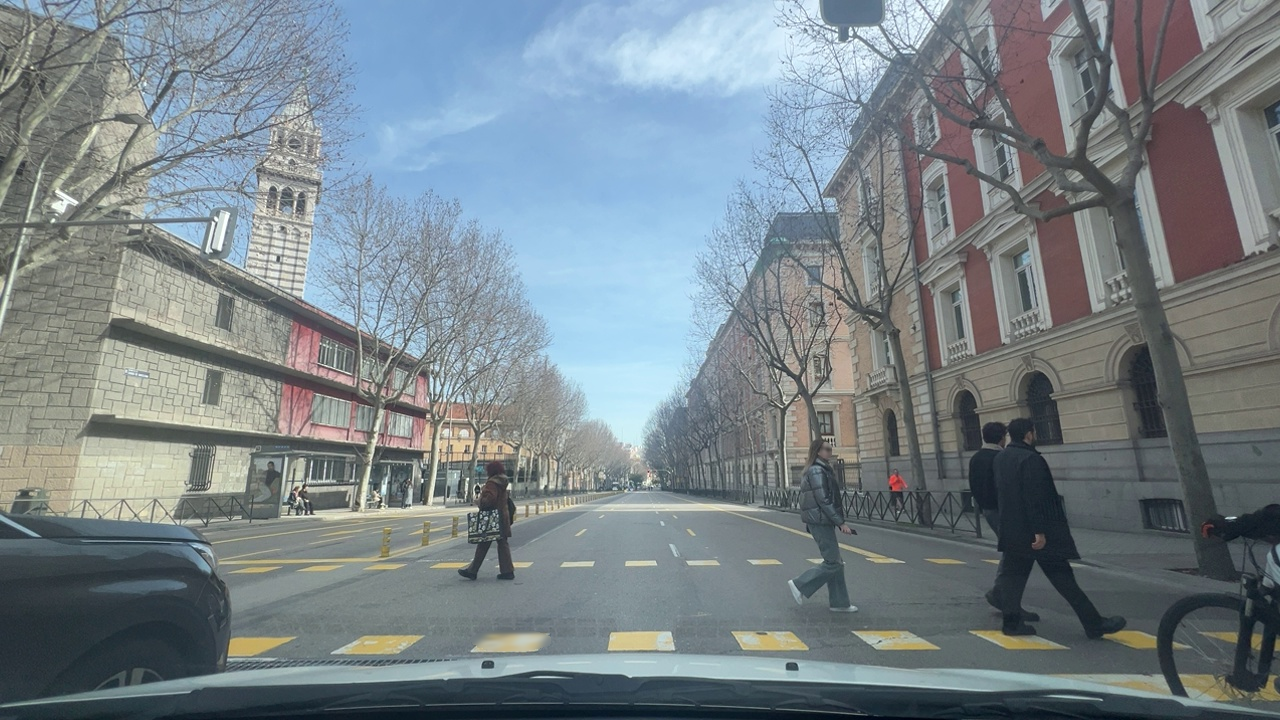
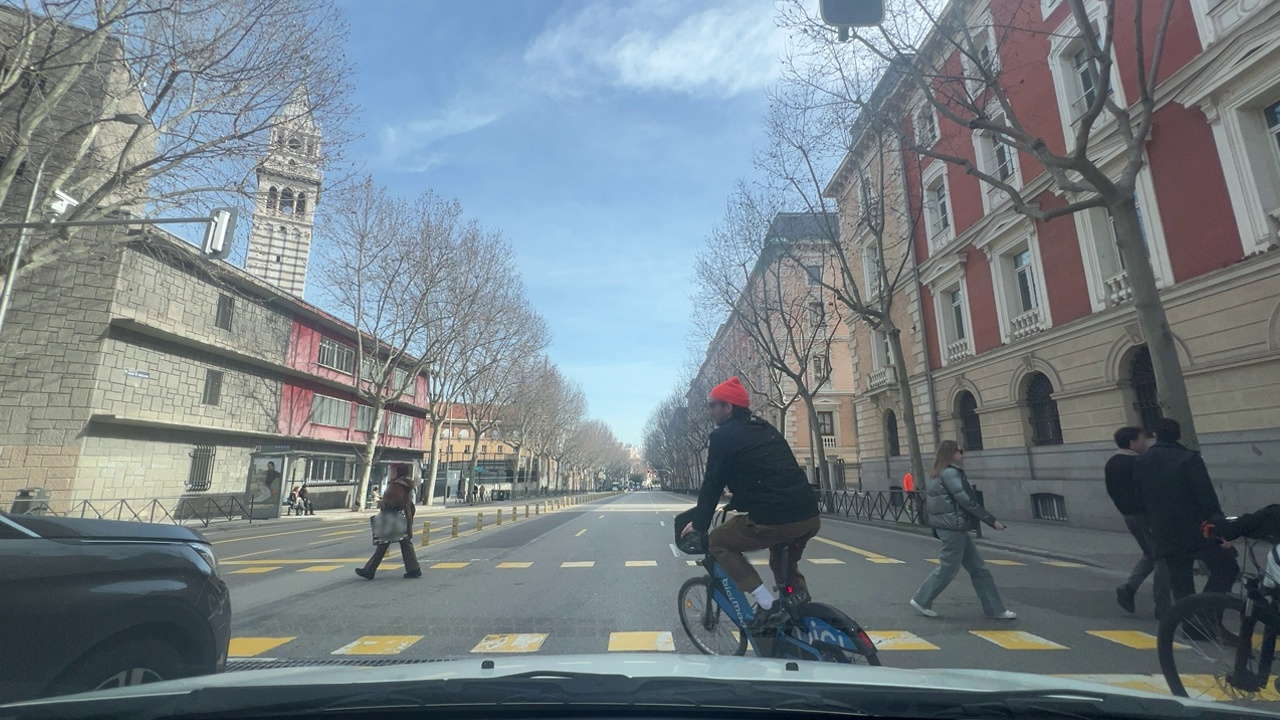
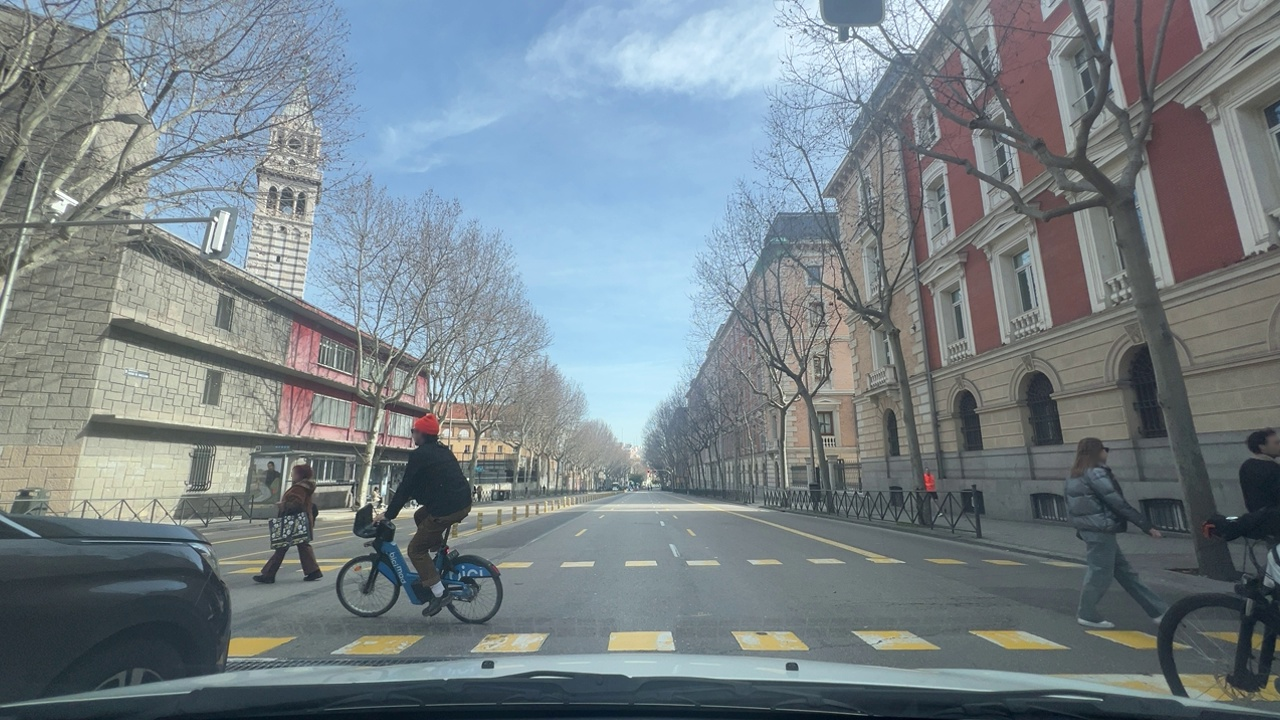
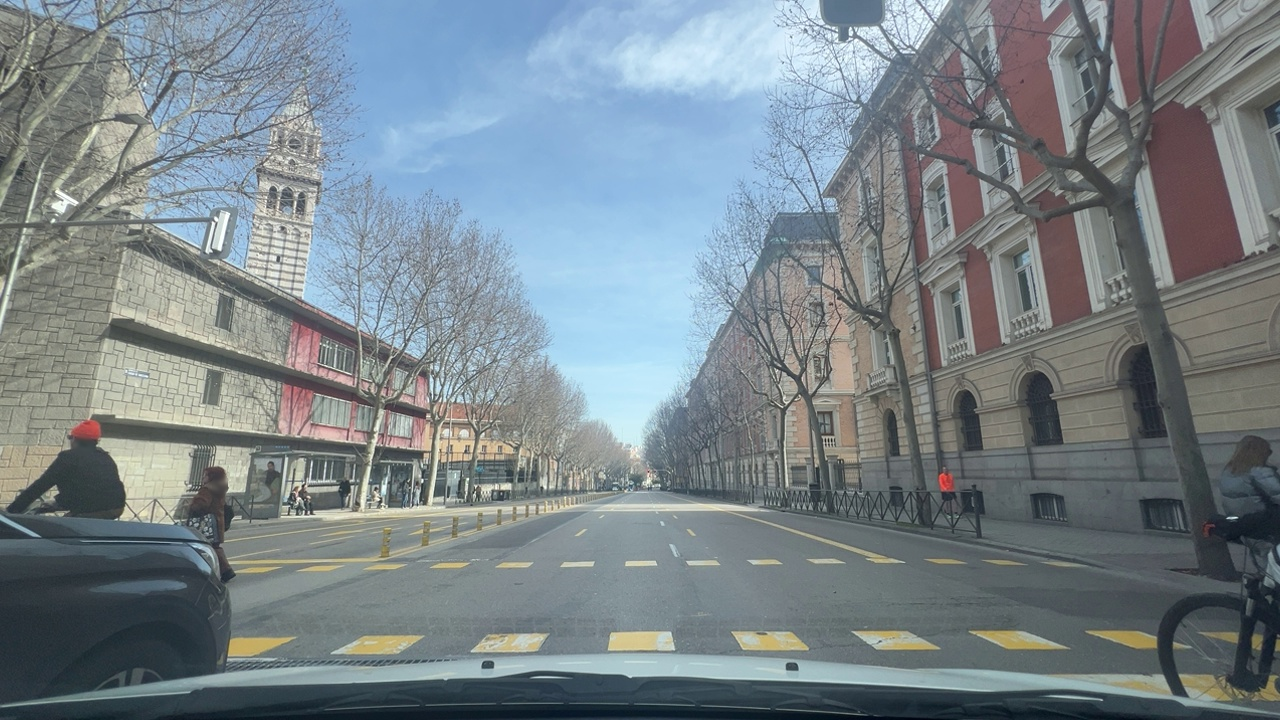
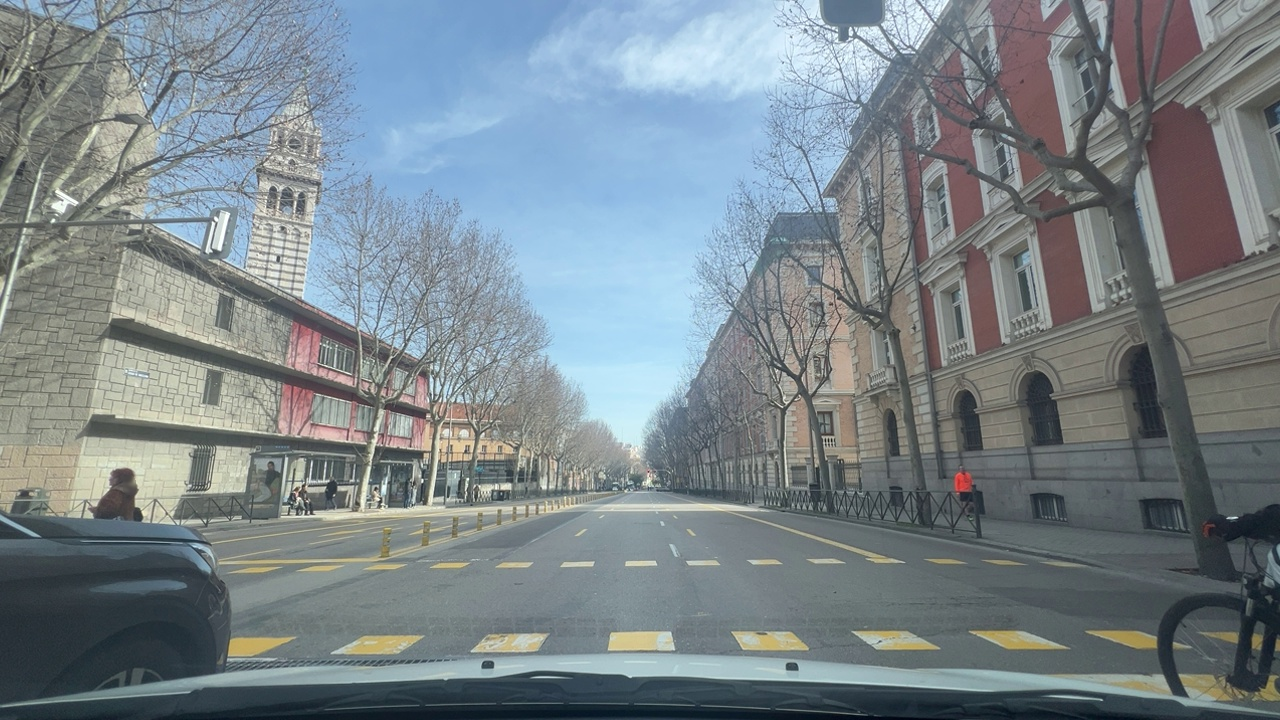
Situation: Crossing object
Question: Is there any discontinuity in the ego lane ahead?
Answer: Yes
Reasoning: In front of ego vehicle there is a zebra crossing interrupting the lane markings of the normal lanes

Situation: Crossing object
Question: Is any vehicle or pedestrian crossing the path of the ego vehicle from a different direction?
Answer: Yes
Reasoning: There are some pedestrians crossing through the zebra crossing, also one bicycle is crossing in perpendicular direction from right to left side of ego car, in the same zebra crossing

Situation: Crossing object
Question: Is there a vehicle ahead in the ego lane traveling in the same direction as the ego vehicle?
Answer: No
Reasoning: Ego is standing in a red traffic light with no vehicles in front ego

Situation: Crossing object
Question: Is there any crossing object in the ego lane ahead?
Answer: Yes
Reasoning: There are some pedestrians crossing through the zebra crossing, also one bicycle is crossing in perpendicular direction from right to left side of ego car, in the same zebra crossing